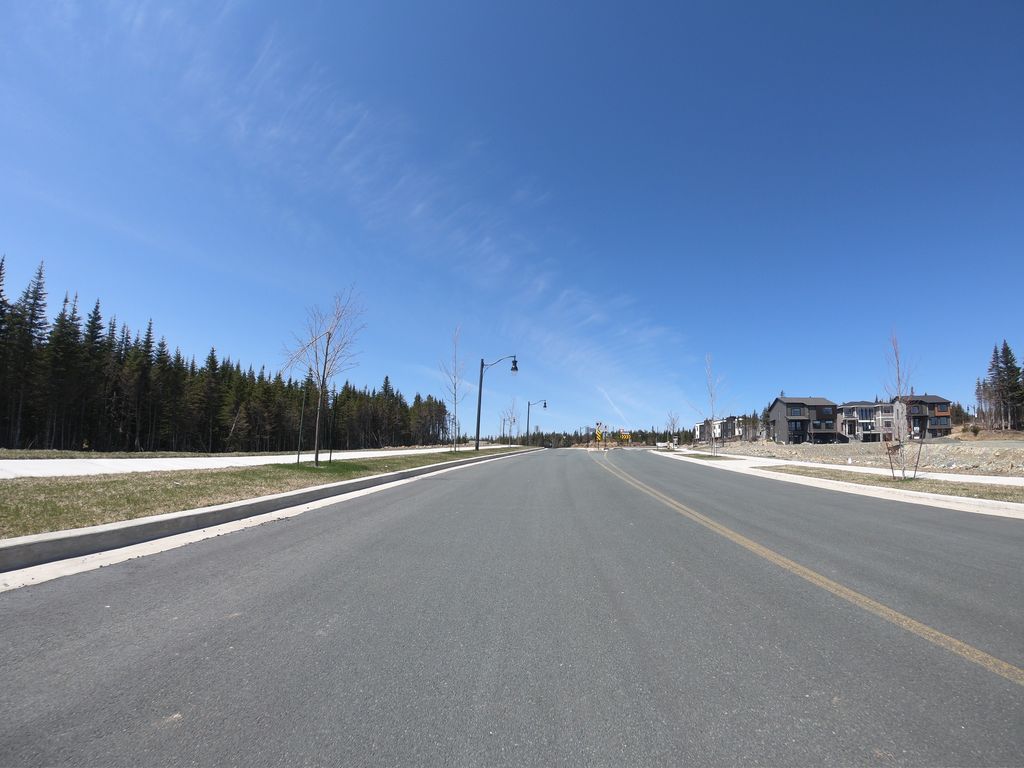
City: st_johns